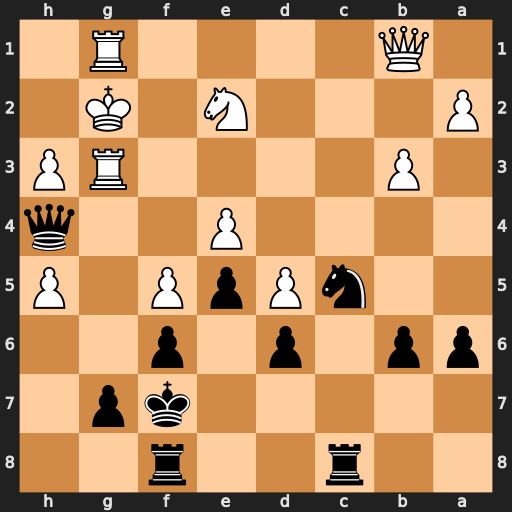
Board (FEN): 2r2r2/5kp1/pp1p1p2/2nPpP1P/4P2q/1P4RP/P3N1K1/1Q4R1
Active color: b
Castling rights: -
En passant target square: -
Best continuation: Nxe4 Rg4 Qf2+